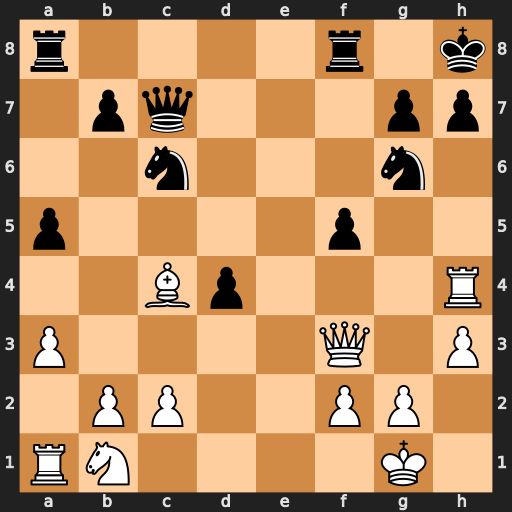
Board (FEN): r4r1k/1pq3pp/2n3n1/p4p2/2Bp3R/P4Q1P/1PP2PP1/RN4K1
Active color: w
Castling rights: -
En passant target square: -
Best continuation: Rxh7+ Kxh7 Qh5#